Interaction volume radius: 5 \u00c5
Interaction volume height: 50 \u00c5
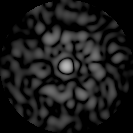
Disorder parameter: 0.8326